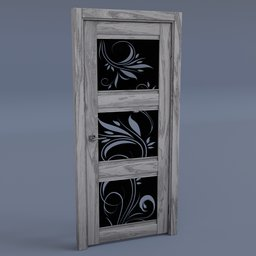
Label: architecture